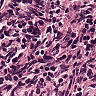
Metastatic tissue present: no